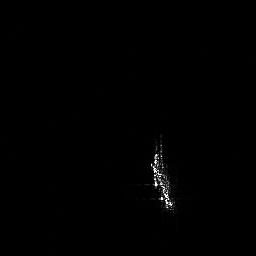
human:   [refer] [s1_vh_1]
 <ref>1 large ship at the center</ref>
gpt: <box>[[57, 51, 67, 82, 0]]</box>